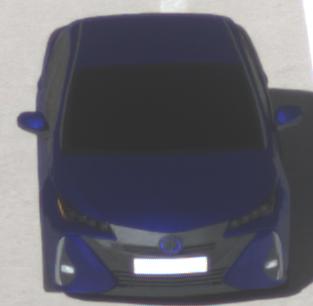
Make: Toyota
Model: Prius 1.8 Plug-In Hybrid
Detailed model: Prius (XW5) Plug-In
Model produced from: 2019/07
Model produced until: 2020/07
Doors: 5
Color: blue
Road condition: dry road
Daytime: morning or afternoon
Contrast: high contrast